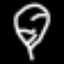
Label: leaf